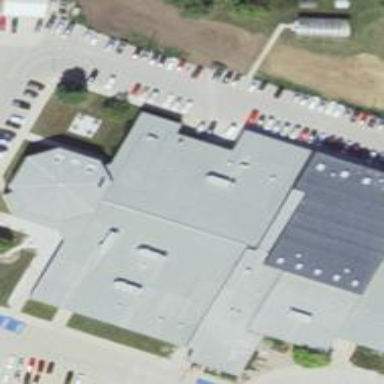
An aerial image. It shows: School building.